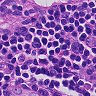
Metastatic tissue present: no